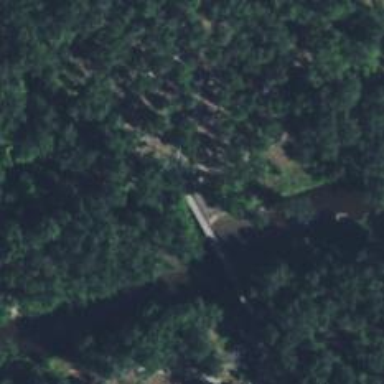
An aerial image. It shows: Path leading to bridge.